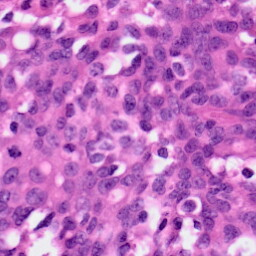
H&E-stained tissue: Ovarian